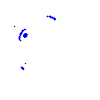
Particle: kaon